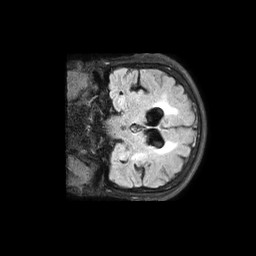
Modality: FLAIR
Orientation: coronal
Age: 66
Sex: female
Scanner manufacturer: philips
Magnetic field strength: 1.5 T
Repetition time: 6 s
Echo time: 0.09961 s